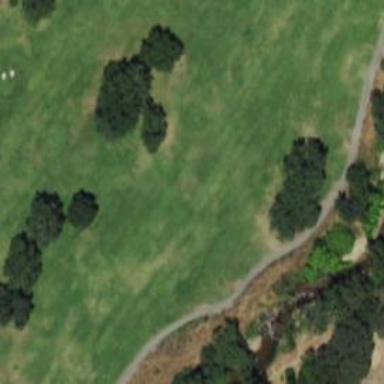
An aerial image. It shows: Golf hole.